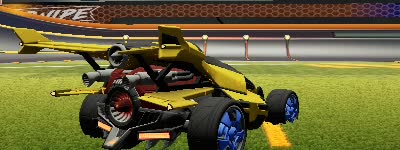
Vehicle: aftershock